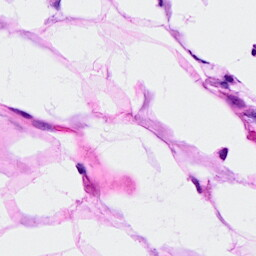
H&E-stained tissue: Breast